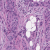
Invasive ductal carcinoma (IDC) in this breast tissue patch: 1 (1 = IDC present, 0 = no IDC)